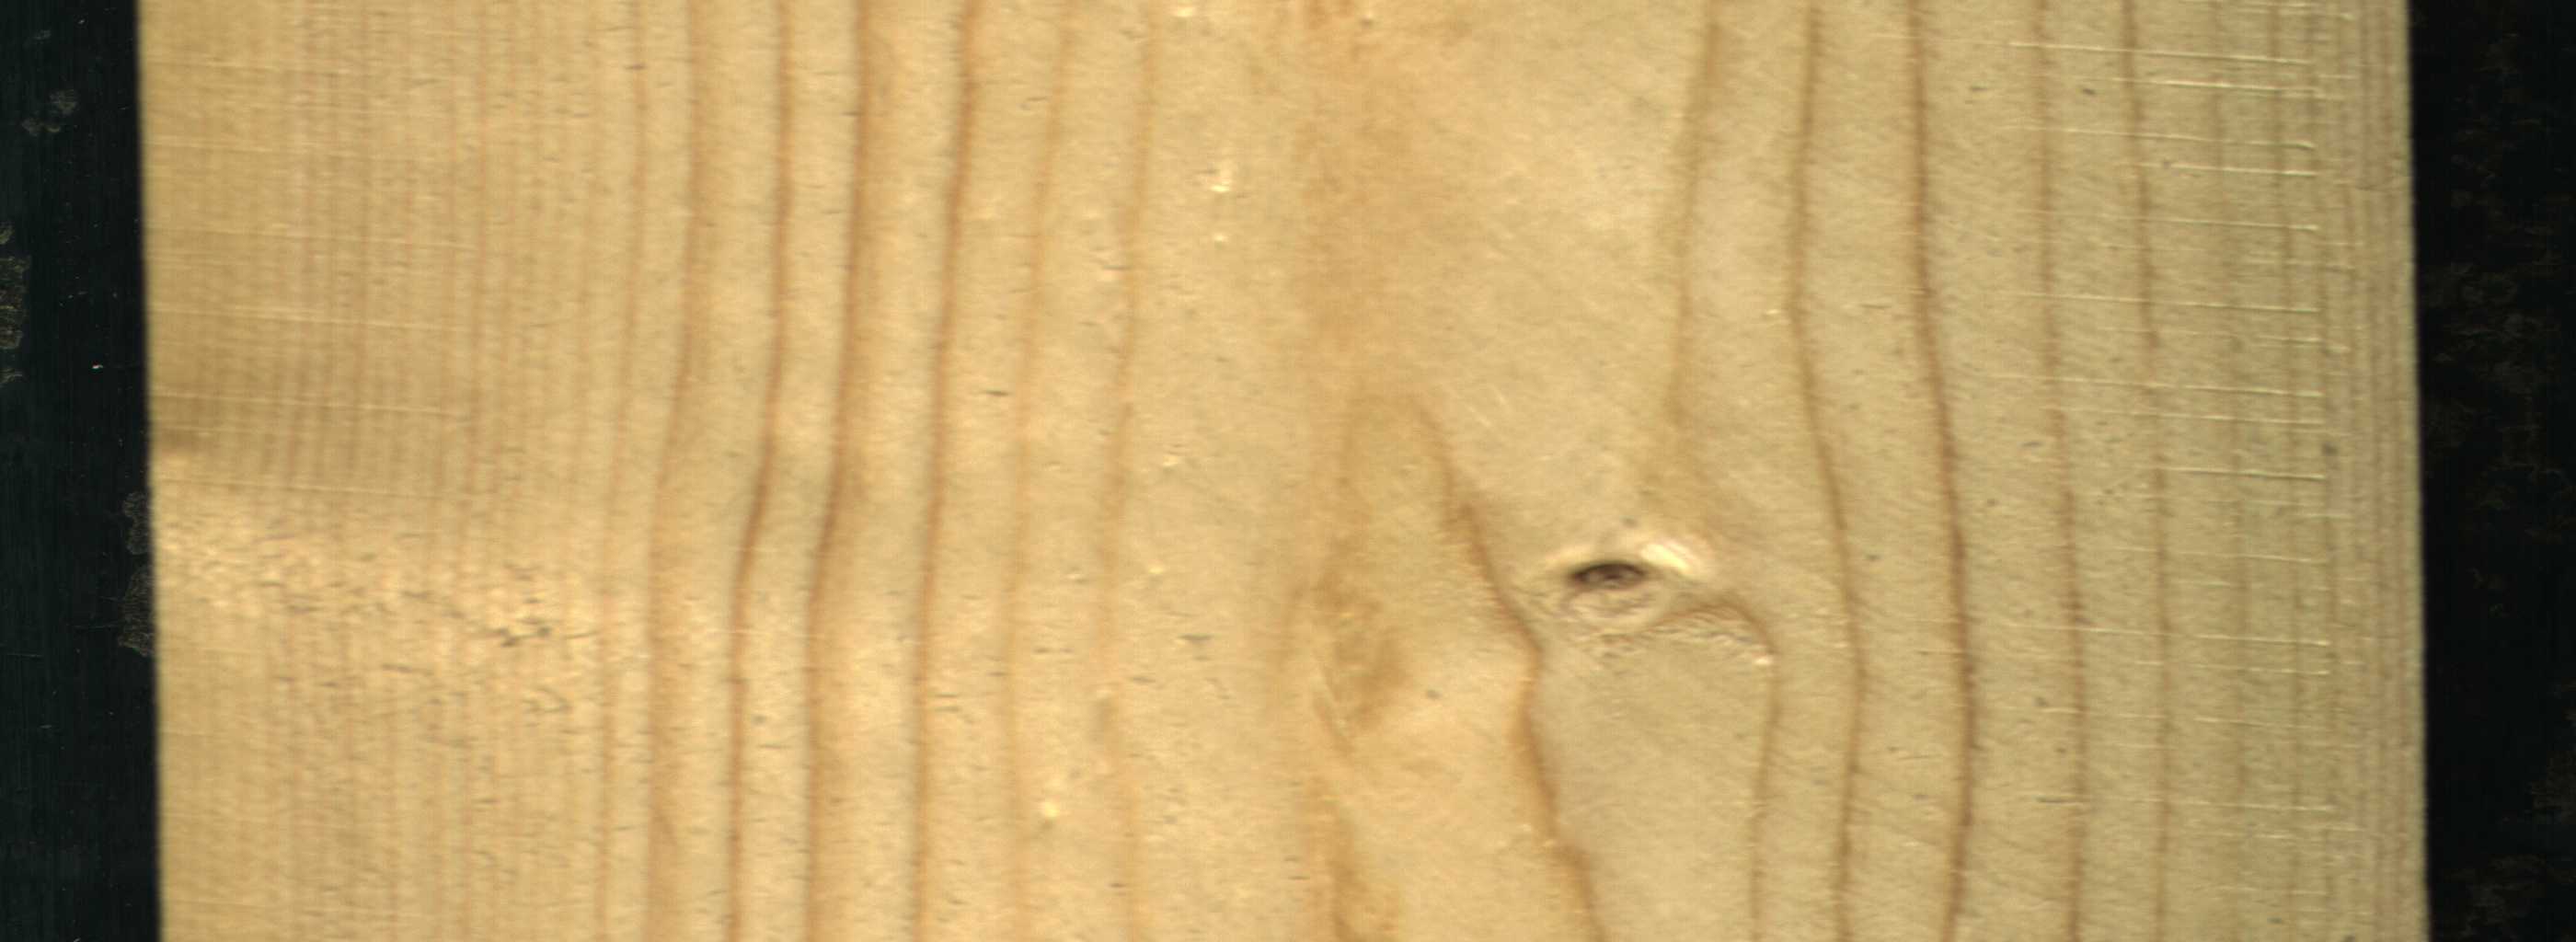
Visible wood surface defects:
Live_Knot